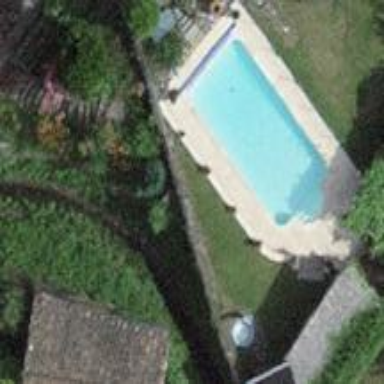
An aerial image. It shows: Swimming pool located in leisure land.